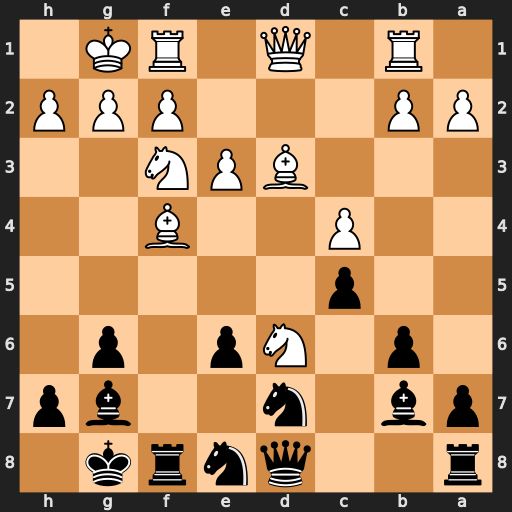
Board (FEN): r2qnrk1/pb1n2bp/1p1Np1p1/2p5/2P2B2/3BPN2/PP3PPP/1R1Q1RK1
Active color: b
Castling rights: -
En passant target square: -
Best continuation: Bxf3 gxf3 Rxf4 exf4 Nxd6